Field crop: maize
Growth stage: 2
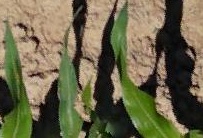
Species: maize